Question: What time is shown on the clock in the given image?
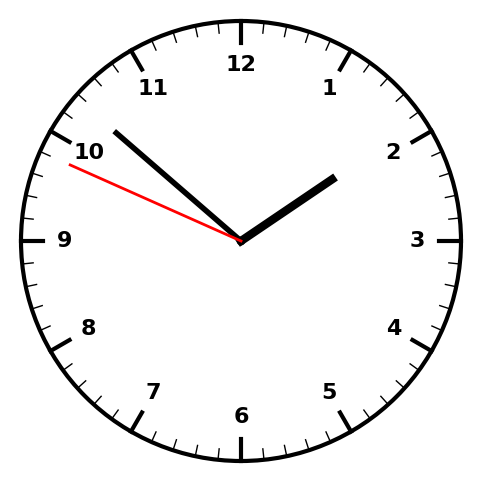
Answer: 01:51:49